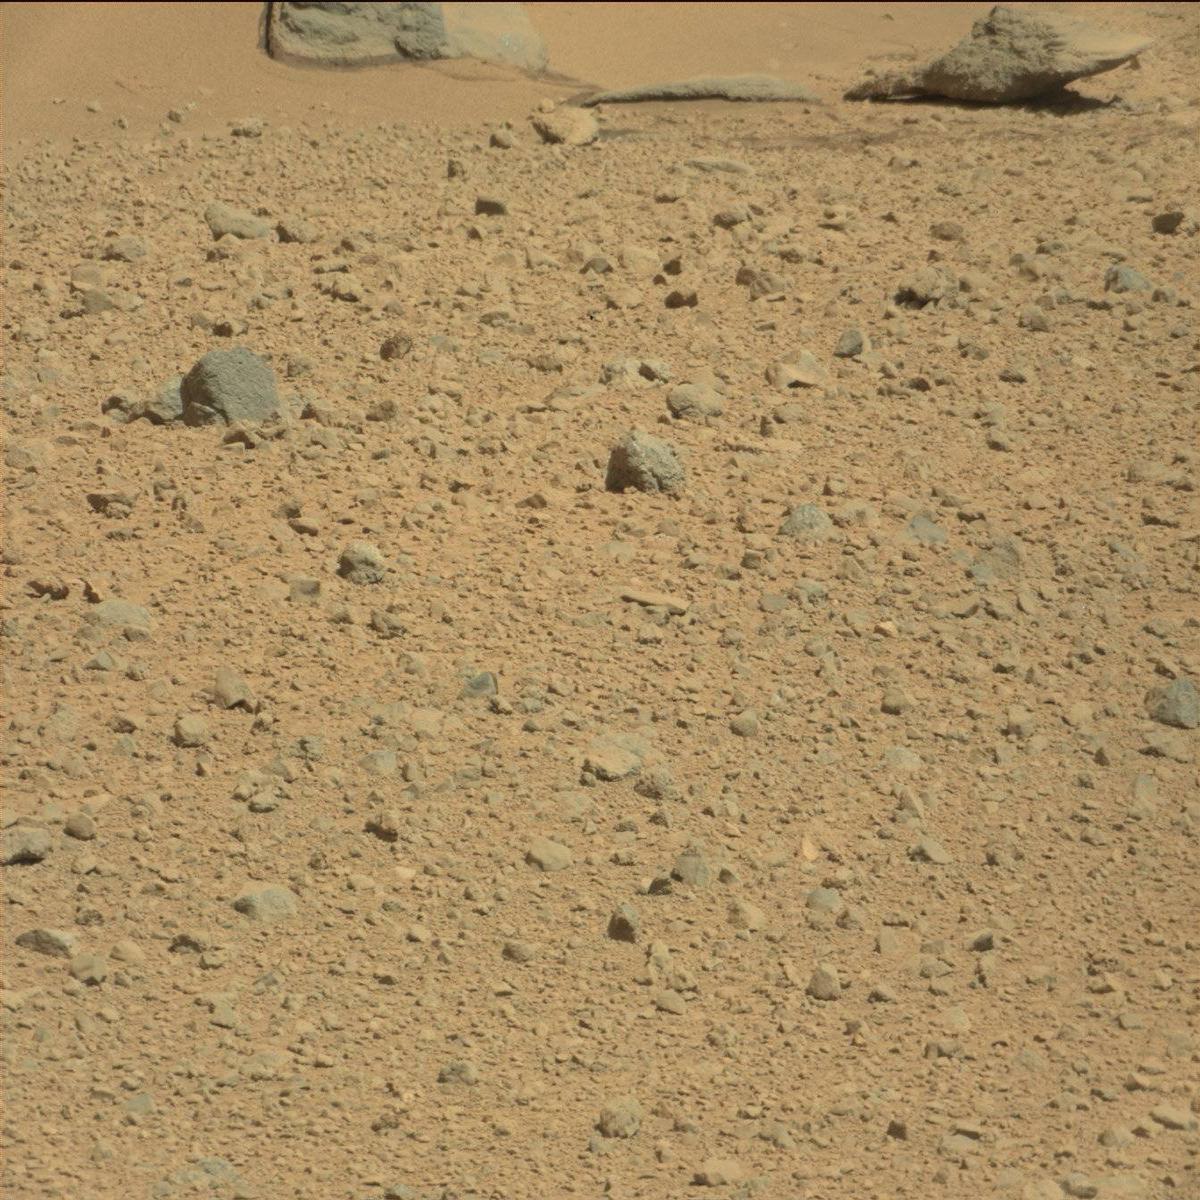
Terrain classes present: Bedrock, Rock, Sand / Soil